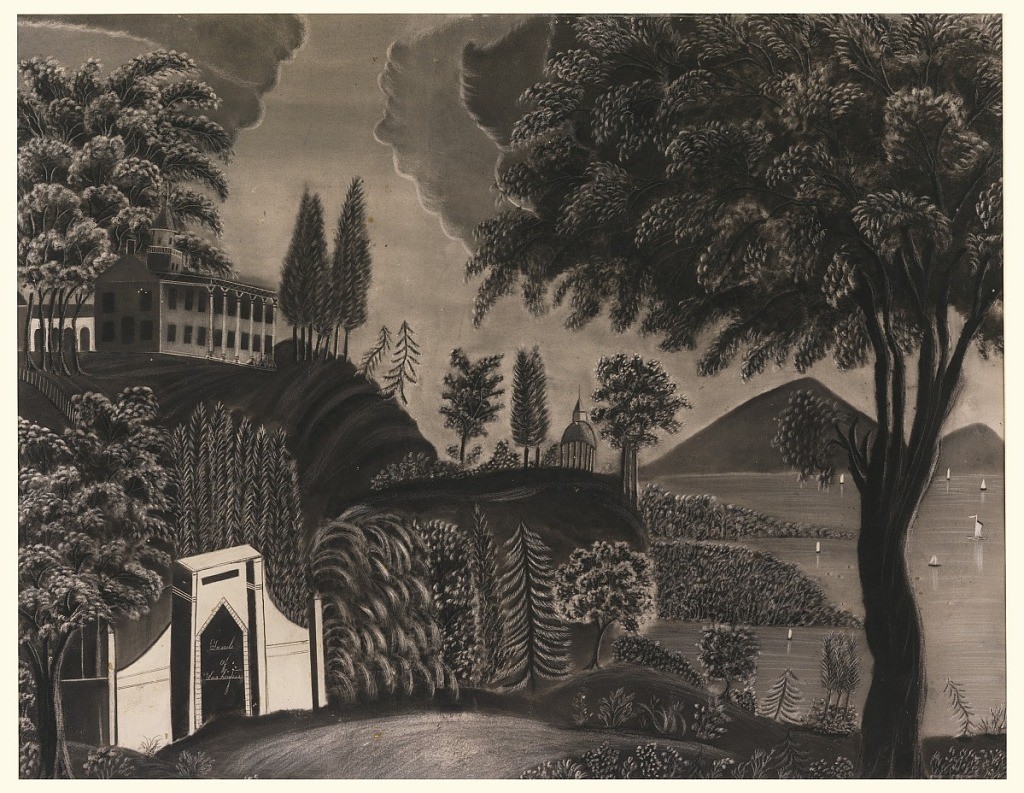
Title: Tomb of George Washington, Mt. Vernon
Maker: Unknown, American
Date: ca. 1820
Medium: Black, white chalk, brush and white gouache, pen and white ink on prepared paper
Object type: Drawing
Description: View of Mount Vernon, the Potomac River, and the tomb of Washington.